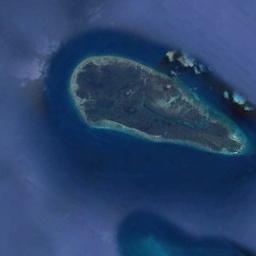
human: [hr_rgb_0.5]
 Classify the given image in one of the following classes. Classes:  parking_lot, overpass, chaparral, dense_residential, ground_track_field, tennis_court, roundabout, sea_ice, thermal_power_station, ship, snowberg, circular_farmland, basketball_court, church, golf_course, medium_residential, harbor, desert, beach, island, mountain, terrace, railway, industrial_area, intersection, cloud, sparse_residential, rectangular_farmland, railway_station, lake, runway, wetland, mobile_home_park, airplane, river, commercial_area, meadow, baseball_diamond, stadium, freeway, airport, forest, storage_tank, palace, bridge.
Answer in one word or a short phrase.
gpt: island